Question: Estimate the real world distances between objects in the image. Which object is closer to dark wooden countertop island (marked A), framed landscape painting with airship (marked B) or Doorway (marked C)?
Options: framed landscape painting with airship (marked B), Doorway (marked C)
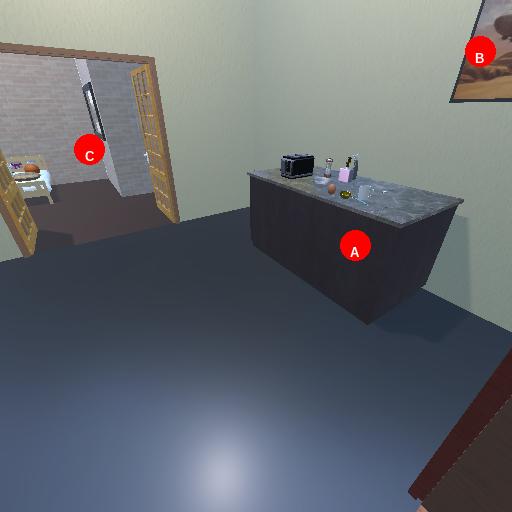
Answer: framed landscape painting with airship (marked B)